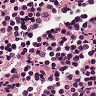
Metastatic tissue present: no